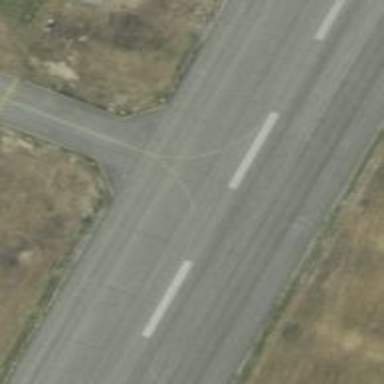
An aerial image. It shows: Image of taxiway at airport.